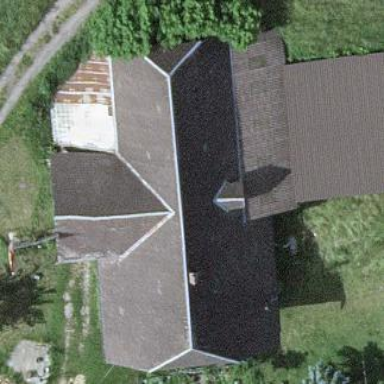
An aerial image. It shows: Farm building.